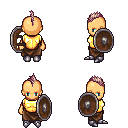
a pixel art fantasy rpg character, female body template, human, tanned skin, gold chest armor, robe skirt, white blonde mohawk hairstyle, metal boots, shield, four views (front, back, left, right), 2x2 character sprite sheet, small pixel art, hard edges, no anti-aliasing